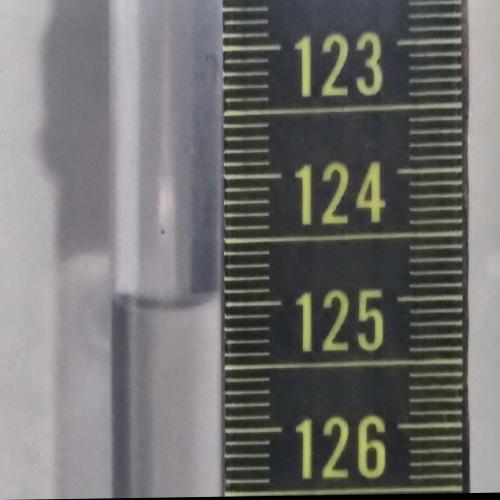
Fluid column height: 125.0 cm